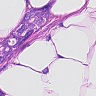
Metastatic tissue present: yes